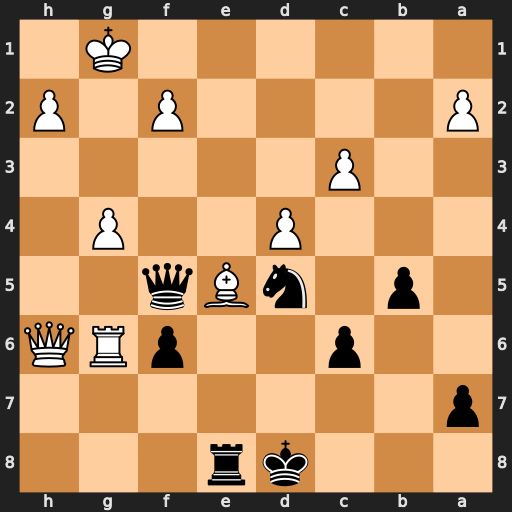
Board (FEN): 3kr3/p7/2p2pRQ/1p1nBq2/3P2P1/2P5/P4P1P/6K1
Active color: b
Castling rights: -
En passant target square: -
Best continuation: Qb1+ Kg2 fxe5